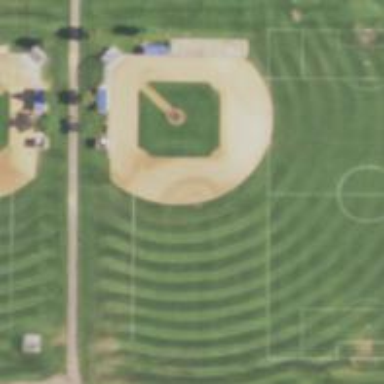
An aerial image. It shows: Baseball pitch for leisure land activities.